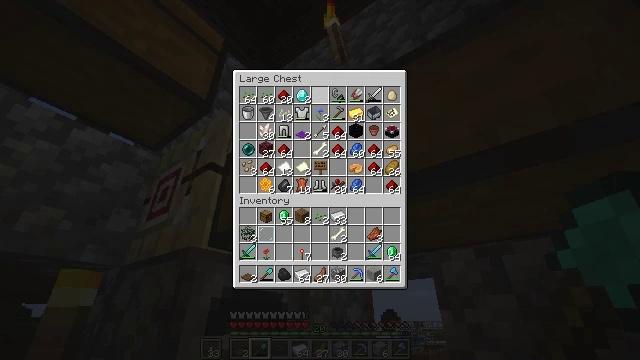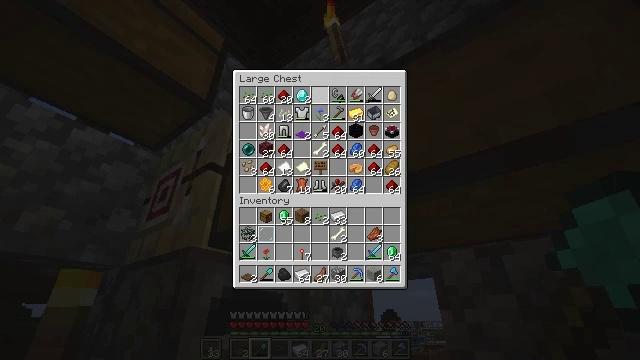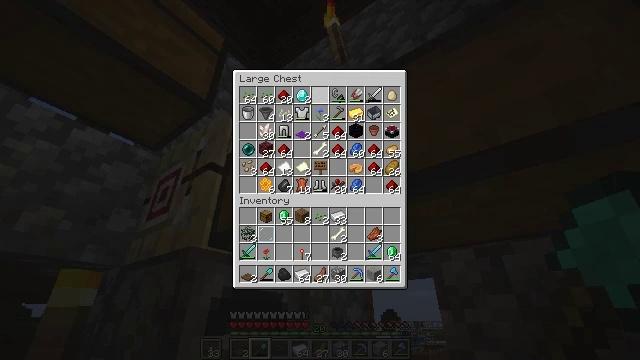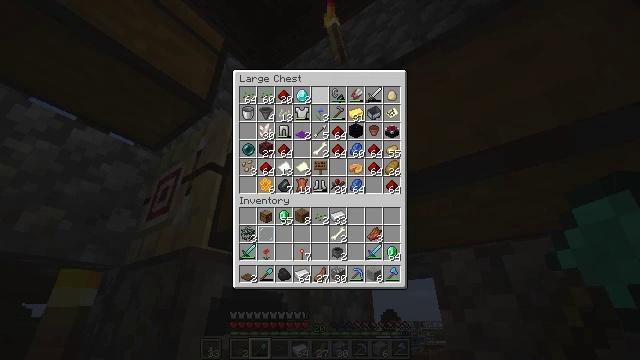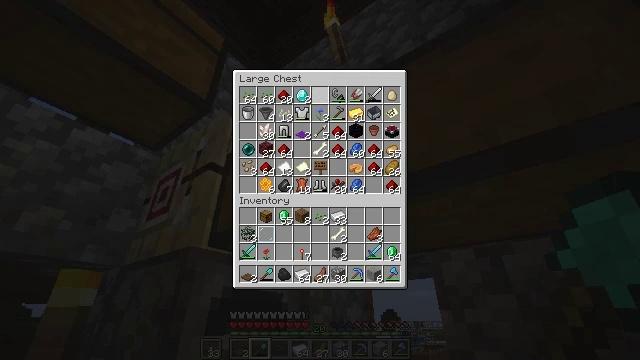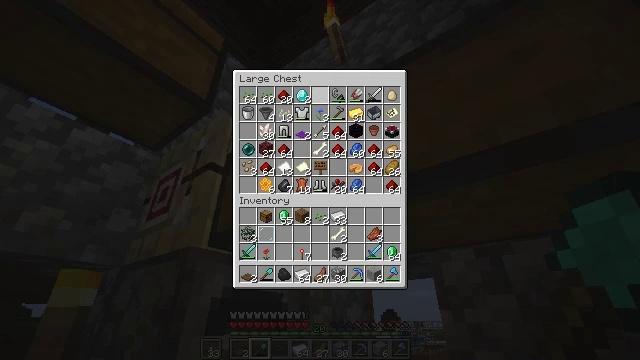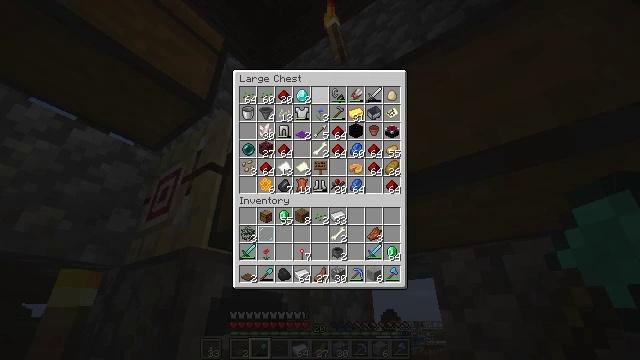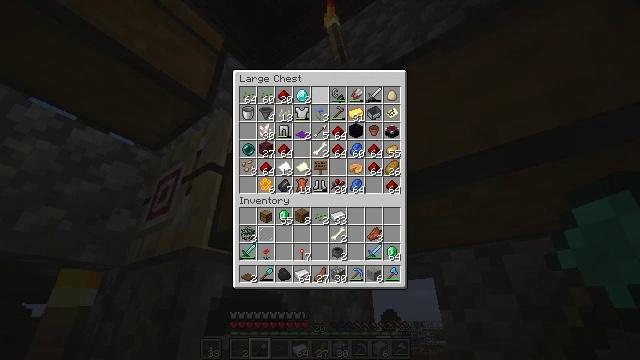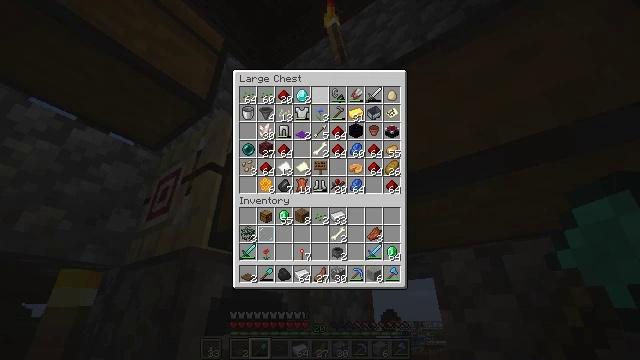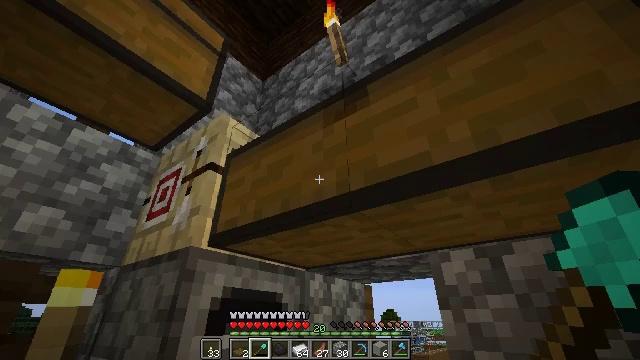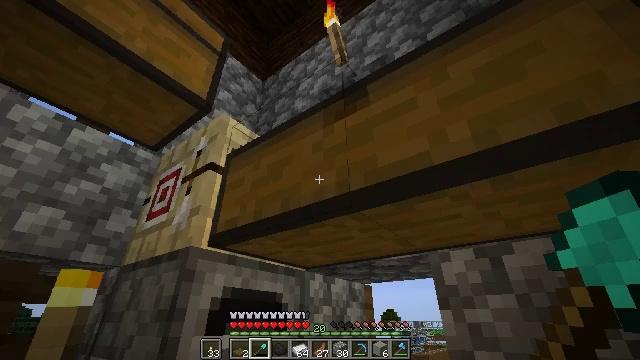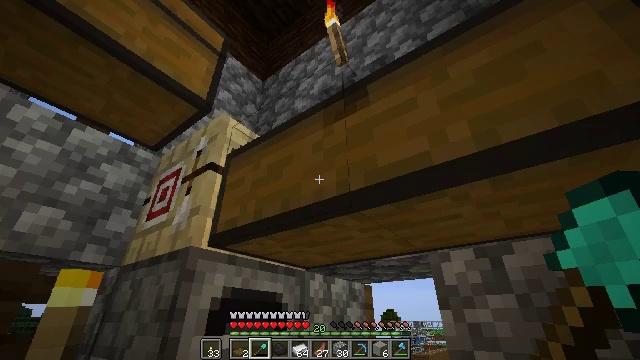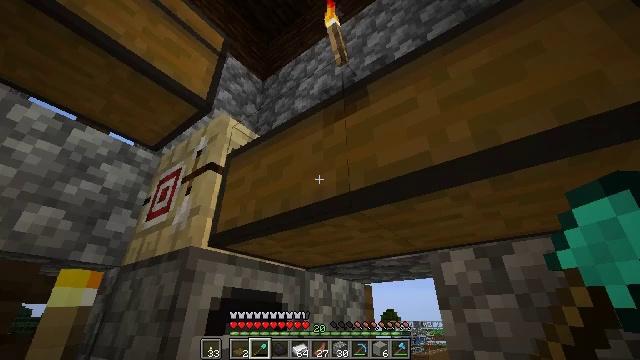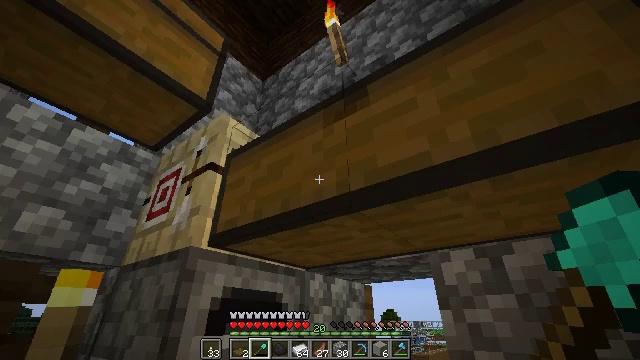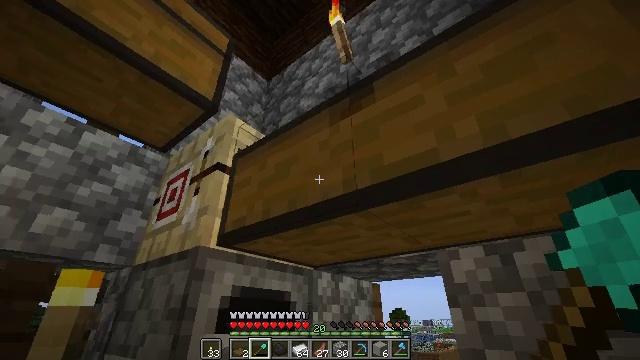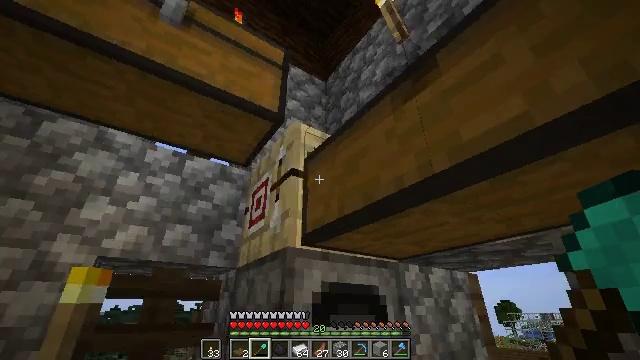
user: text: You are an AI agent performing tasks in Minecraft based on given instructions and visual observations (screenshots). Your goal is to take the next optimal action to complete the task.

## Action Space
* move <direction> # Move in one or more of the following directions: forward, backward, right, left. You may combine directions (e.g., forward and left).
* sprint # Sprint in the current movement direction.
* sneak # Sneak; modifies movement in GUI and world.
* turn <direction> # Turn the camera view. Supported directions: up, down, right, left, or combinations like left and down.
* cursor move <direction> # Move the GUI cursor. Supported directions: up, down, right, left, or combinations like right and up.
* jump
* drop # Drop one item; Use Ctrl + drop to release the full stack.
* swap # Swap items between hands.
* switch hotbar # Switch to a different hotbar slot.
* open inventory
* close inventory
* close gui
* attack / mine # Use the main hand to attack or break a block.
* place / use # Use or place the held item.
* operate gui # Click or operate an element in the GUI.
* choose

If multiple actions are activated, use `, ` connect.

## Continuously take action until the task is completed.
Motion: motion action
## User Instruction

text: Craft a light gray carpet.
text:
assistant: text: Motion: sneak
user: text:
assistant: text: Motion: no_op
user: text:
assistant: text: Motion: no_op
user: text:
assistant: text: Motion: no_op
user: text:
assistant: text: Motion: no_op
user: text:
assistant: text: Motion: no_op
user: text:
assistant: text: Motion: no_op
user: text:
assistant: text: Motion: no_op
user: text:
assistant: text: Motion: no_op
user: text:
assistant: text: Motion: no_op
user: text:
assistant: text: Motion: no_op
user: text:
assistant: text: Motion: no_op
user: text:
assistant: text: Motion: no_op
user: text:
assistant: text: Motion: no_op
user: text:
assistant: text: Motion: turn left
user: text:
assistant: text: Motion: turn left and down
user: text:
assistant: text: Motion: turn left
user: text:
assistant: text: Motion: turn left and up
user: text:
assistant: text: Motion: turn left
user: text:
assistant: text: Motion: no_op
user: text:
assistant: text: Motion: no_op
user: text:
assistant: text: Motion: turn right and down
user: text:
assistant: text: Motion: turn right and down
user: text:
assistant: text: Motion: turn right and down
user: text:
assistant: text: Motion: turn right and down
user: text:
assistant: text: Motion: turn right and down
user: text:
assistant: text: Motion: turn left and down
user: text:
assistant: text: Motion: turn left and down
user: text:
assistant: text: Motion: turn left and down
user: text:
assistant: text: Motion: turn left and down